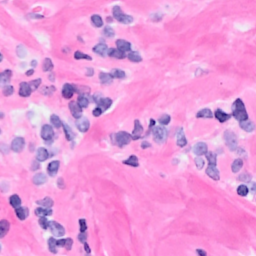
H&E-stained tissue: Breast